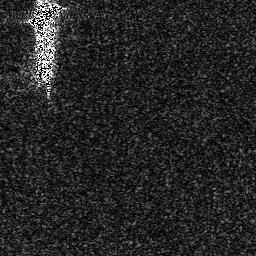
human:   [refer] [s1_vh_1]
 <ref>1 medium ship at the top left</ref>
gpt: <box>[[10, 0, 23, 10, 0]]</box>